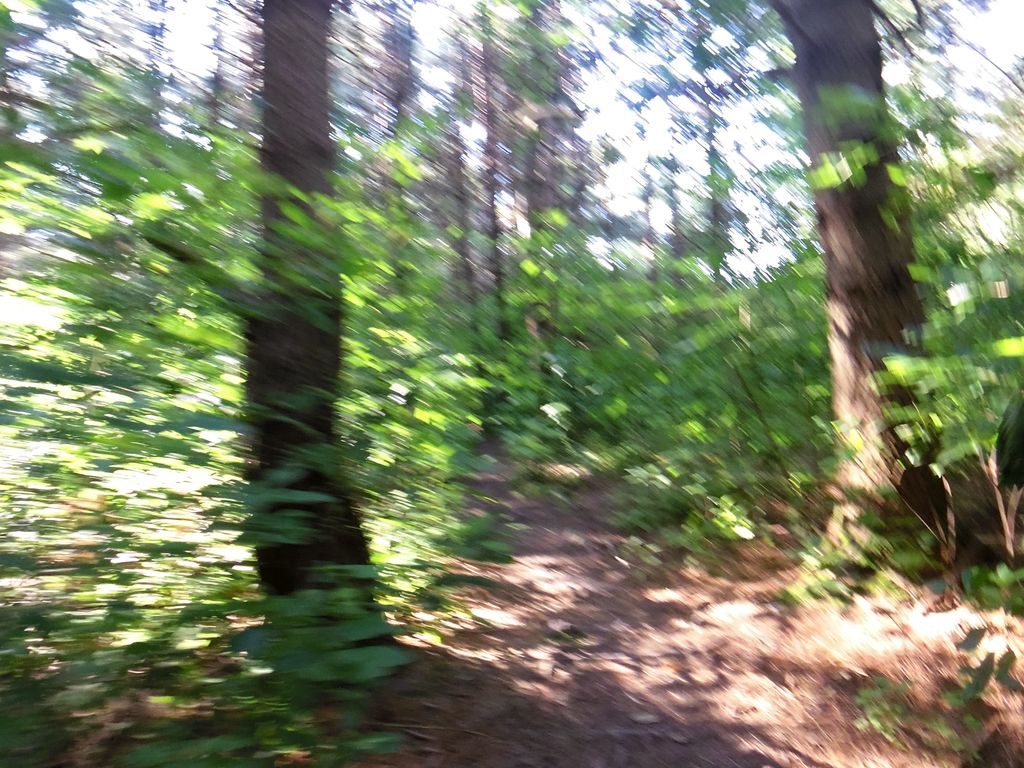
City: ottawa-gatineau